Question:
I want to add horizontal padding for my table view cells as the image shows.
I created a subclass of 'UITableViewCell', whose width was 314 pixels (screen's width is 320), and set its frame in the 'initWithCoder' method:
'''
[self customizeXPosition:self.profileImage];
[self customizeXPosition:self.birthdayLabel];
[self customizeXPosition:self.heightLabel];
[self customizeXPosition:self.weightLabel];
'''
this is my '- (void)customizeXPosition:(UIView *)view':
'''
- (void)customizeXPosition:(UIView *)view {
CGRect tmpRect = view.frame;
tmpRect.origin.x += 3.0;
view.frame = tmpRect;
}
'''
The custom cell was smaller than screen, and I moved every element in the cell to right by 3 pixels. I thought this code should achieve my goal, yet it didn't. The view didn't change in the simulator, just like I didn't write any code.
how can I achieve my goal?
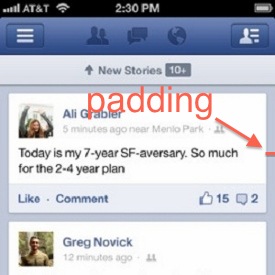
Answer: Try overriding the -setFrame method in UITableViewCell as per this post :
<URL>
<URL>